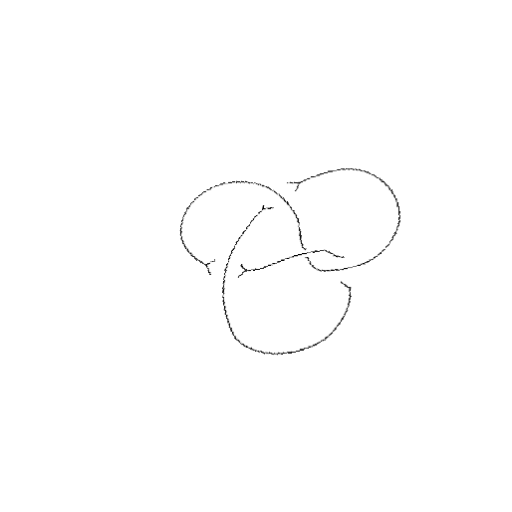
Crossing number: 4